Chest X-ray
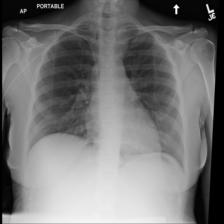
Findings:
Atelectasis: negative
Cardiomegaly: negative
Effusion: negative
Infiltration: negative
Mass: negative
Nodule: negative
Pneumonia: negative
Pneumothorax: negative
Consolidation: negative
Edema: negative
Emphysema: negative
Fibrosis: negative
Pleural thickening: negative
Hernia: negative